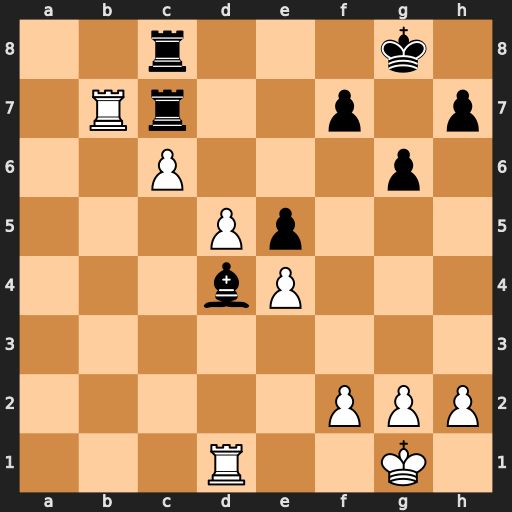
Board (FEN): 2r3k1/1Rr2p1p/2P3p1/3Pp3/3bP3/8/5PPP/3R2K1
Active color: w
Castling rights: -
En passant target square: -
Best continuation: Rxc7 Rxc7 Rc1 Rc8 d6